Question: I'm trying to set default parameters for the graphical plotting of functions. However, whenever I assign a vector to 'col' I get the error 'graphical parameter "col" has the wrong length'.
The code I'm trying:
'''
par(col=c("#000", "#ccc"), font.lab=2, col.axis="#404040")
'''
Which I hope outputs a bar plot with a colour black and light gray, whose axis labels are in bold and in a dark gray colour.
For instance, the following code (borrowed from lukeA below) produces a grayscale example, not in colour. Nor is the font in bold.
'''
par(font.lab=2, fg="#404040", bg="#ffffff")
# Defining palette plot colours = NOT gray scale
palette(c("paleturquoise3", "palegreen3"))
set.seed(1)
tRegion <- table(Region = sample(1:3, size = 50, replace = TRUE),
Variant = sample(LETTERS[1:2], size = 50, replace = TRUE))
barplot(t(tRegion), main="Distribution of variant and region",
xlab="Region", legend = rownames(t(tRegion)))
'''
The output is as follows:

No bold font, and no colour.
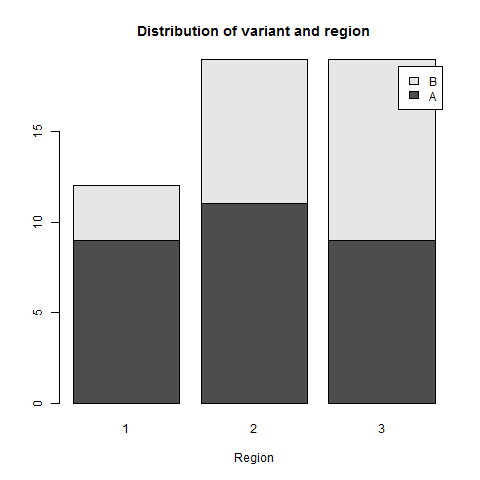
Answer: Try this
'''
par(font.lab=2, col.axis="#404040")
palette(c("#000000", "#cccccc"))
barplot(1:2, col = 1:2, names.arg = 1:2, xlab = "1", ylab = "2")
'''
With regards to your comment - works for me:
'''
par(font.lab=2, col.axis="#404040")
palette(c("paleturquoise3", "palegreen3"))
set.seed(1)
tRegion <- table(Region = sample(1:3, size = 50, replace = TRUE),
Variant = sample(LETTERS[1:2], size = 50, replace = TRUE))
barplot(t(tRegion), main="Distribution of variant and region",beside = TRUE,
col = seq_len(ncol(tRegion)), xlab="Region", legend = rownames(t(tRegion)))
'''